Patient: sex M, age 34
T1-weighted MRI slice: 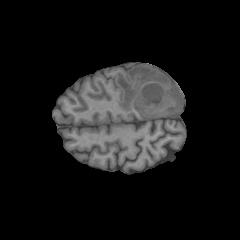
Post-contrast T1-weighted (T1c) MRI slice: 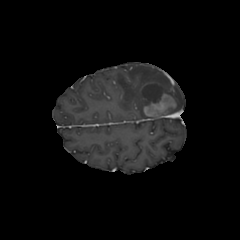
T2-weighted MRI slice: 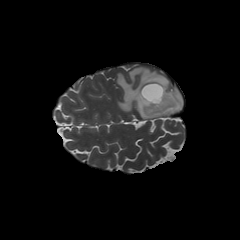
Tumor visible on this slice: yes
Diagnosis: Astrocytoma, IDH-mutant
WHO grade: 3